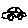
Label: car